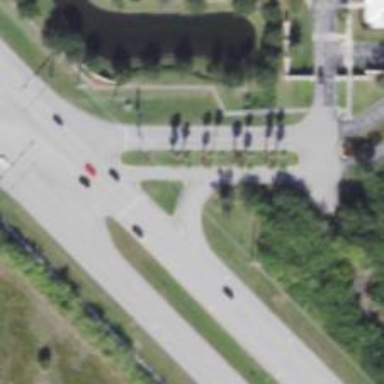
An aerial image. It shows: Secondary link road.